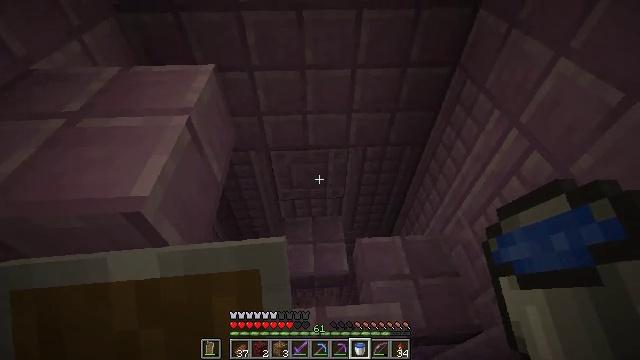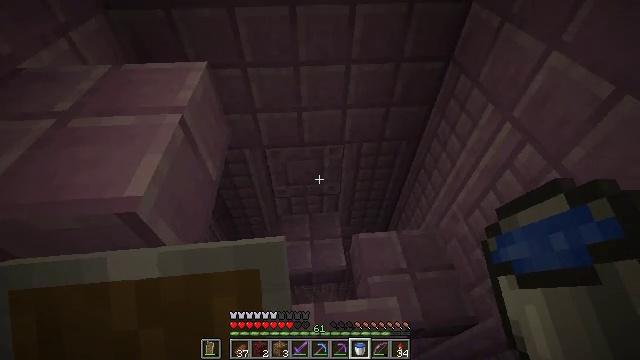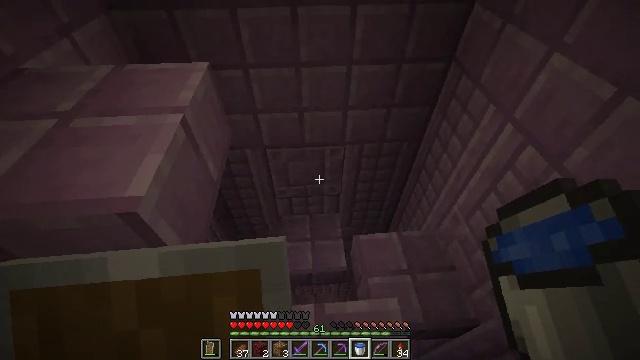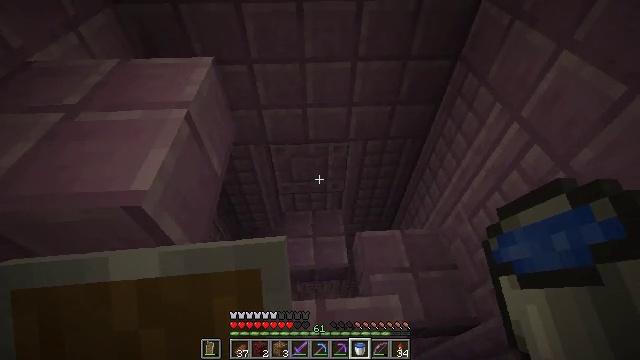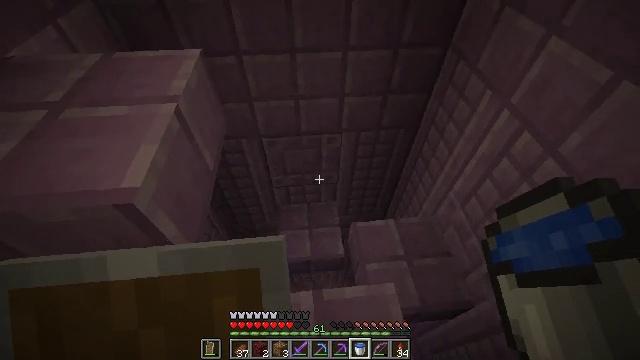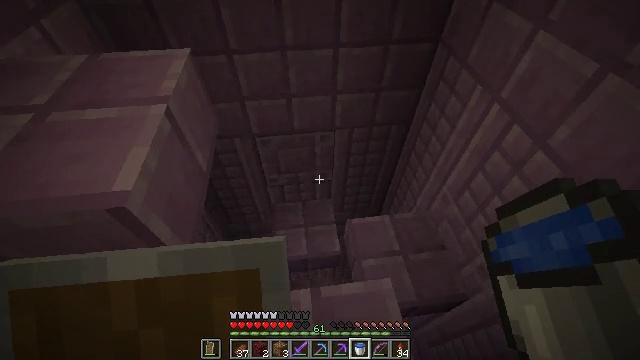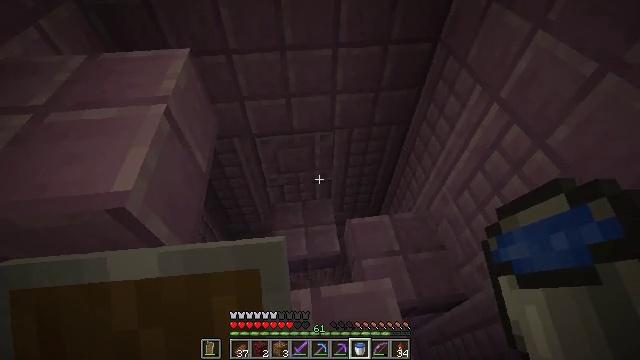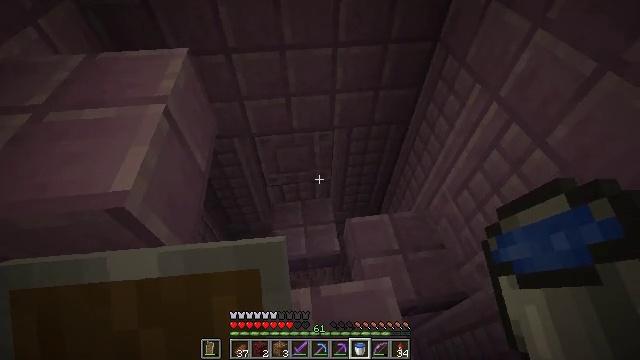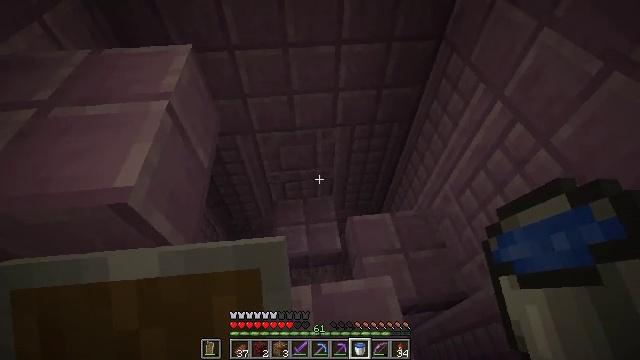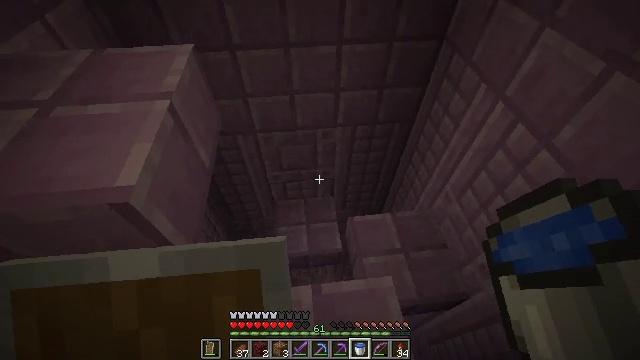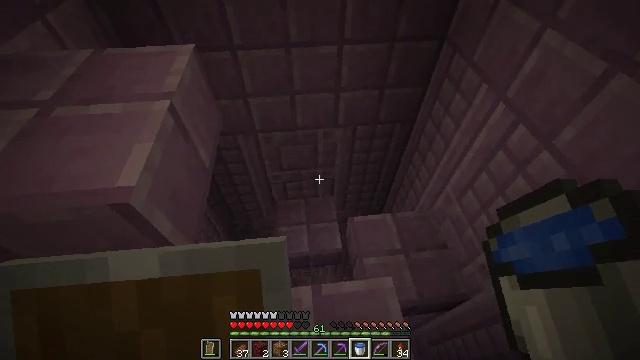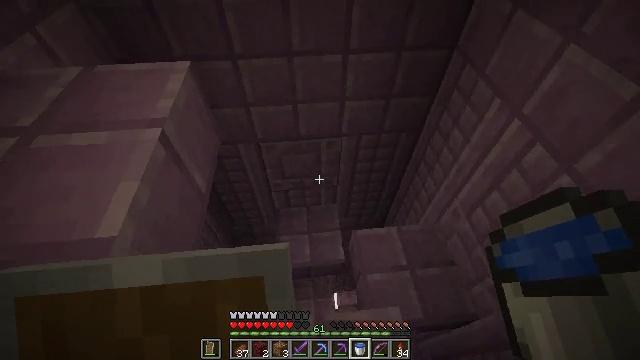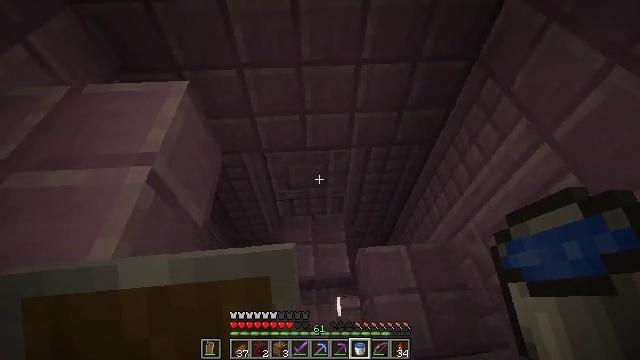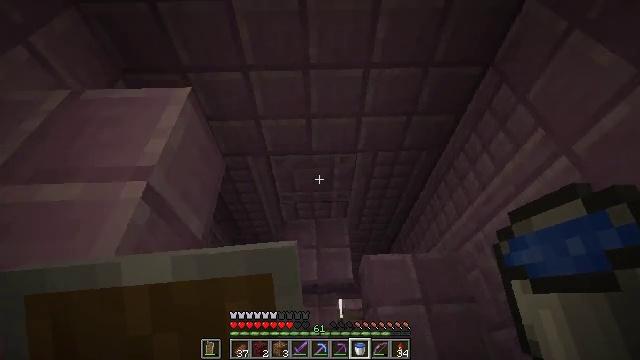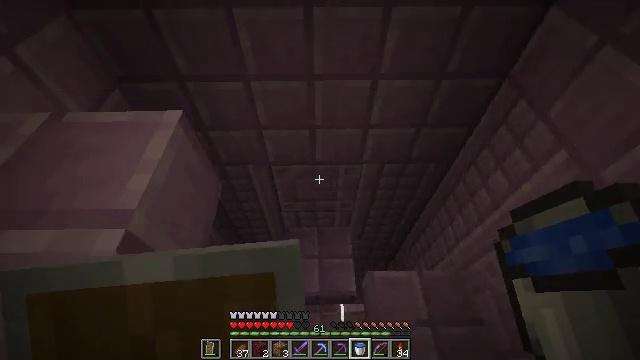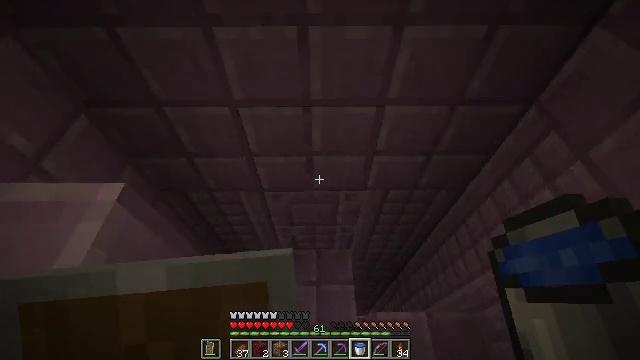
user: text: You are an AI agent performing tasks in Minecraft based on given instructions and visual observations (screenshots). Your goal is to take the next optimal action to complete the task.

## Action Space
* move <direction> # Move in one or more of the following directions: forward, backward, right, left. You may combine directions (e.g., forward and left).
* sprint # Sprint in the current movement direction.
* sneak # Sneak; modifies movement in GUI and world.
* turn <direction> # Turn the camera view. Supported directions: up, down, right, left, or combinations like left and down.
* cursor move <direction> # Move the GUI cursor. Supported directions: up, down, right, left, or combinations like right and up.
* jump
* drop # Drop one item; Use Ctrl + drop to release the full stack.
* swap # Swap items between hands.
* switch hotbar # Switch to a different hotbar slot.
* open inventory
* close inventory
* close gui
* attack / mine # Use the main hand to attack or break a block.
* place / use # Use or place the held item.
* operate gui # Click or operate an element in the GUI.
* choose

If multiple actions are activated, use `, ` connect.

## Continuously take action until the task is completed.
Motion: motion action
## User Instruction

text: Use a pickaxe to gather the ender chest.
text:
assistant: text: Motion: turn right
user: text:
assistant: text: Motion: no_op
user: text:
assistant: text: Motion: turn left
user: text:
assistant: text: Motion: turn right and down
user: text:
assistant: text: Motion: turn right
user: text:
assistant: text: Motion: no_op
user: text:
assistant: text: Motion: no_op
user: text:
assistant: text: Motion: no_op
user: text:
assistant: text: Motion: no_op
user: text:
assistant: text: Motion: move forward
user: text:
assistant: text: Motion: move forward
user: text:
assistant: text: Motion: move forward, turn left
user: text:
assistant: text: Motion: move forward, turn left
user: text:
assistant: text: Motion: move forward, turn left
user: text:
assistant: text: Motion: move forward
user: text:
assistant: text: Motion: move forward
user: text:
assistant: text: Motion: move forward
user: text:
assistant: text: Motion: move forward
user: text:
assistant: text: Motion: move forward, turn left
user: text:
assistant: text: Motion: move forward, turn left
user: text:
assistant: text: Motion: move forward, turn left
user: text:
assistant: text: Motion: turn left
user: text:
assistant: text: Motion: turn left
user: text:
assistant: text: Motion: turn left
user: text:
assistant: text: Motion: turn left
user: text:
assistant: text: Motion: turn left
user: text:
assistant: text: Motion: turn left and down
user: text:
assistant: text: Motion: turn left
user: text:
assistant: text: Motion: turn left
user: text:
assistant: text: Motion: turn left and down